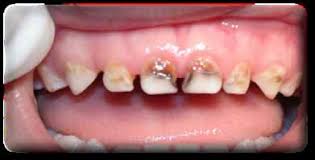
Condition: Caries